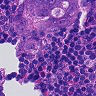
Metastatic tissue present: yes